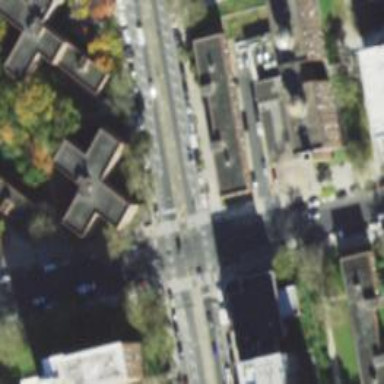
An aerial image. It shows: Asphalt footway with zebra crossing.